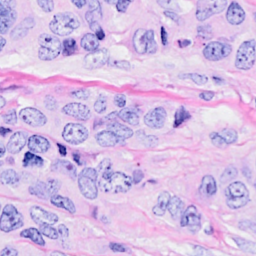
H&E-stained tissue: Breast